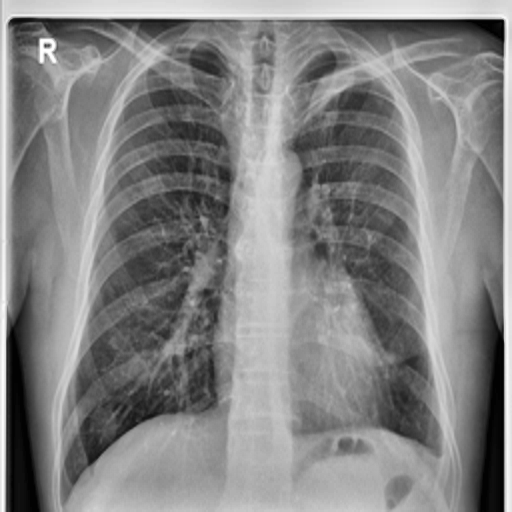
Finding: TUBERCULOSIS